Question: I'm trying my first steps in 'grid'. As an exercise, I would like to create a pairs plot (similar to 'pairs()') purely based on 'grid'. The function 'myplotGrob' below should create the grid object (grob; or gTree) and return the object.
I'm not sure
what's the best way to continue. Which units should one use? (tried '"null"', too)
Is 'frameGrob' meant to set up the layout? (this is what I understood from Paul Murrell's book) How do I have to choose/adjust the viewports such that I get the desired plot (so far, I only see a mess) Is the layout meant to be set up beforehand or is it better to just step-by-step "concatenate" additional panels to get the (4, 4) plot matrix?
'''
require(grid)
require(mvtnorm)
set.seed(271)
X <- rmvnorm(1000, mean=1:4, sigma=diag(4:1)) # goal: draw this in a pairs plot
## auxiliary function
panel <- function(x, y) pointsGrob(x=x, y=y, name="panel", gp=gpar(), vp=NULL)
## creates and returns a gTree (class)
myplotGrob <- function(X, name=NULL, gp=NULL, vp=NULL)
{
## x-axis grob
## y-axis grob
## ...
## set up layout
layout <- grid.layout(4, 4, # (4, 4) matrix
widths=rep(0.25, 4), heights=rep(0.25, 4),
default.units="npc")
## pushViewport(viewport(layout=layout)) # required???
all <- frameGrob(layout=layout) # produces a gTree without children
for(i in 1:4) {
for(j in 1:4) {
## group grobs together
gt <- gTree(X,
children=gList(panel(X[,i], X[,j])),
name=name, gp=gp, vp=vp, cl="myplotGrob")
all <- placeGrob(all, gt, row=i, col=j)
}
}
all
}
## draw the gTree
grid.myplot <- function(...) grid.draw(myplotGrob(...))
## call
grid.myplot(X)
'''
As it was asked for, here is the design/layout of the original problem I have in mind (the above would have only been a minimal/learning example). The units in cm were just for me (they should be 'relative' in the end). Of course, the number of panels may vary. I would like all parts to be grid , so that the function which creates the graphic will return an object (without printing/drawing). This way, each part can be modified afterwards. The graphic should display results from an array of dimension 5 (or less): one dimension is displayed in the row panels ['row.vars'], one in the column panels ['col.vars'], one on the x axis of each panel ['xvar'], and each panel can contain 2 different dimensions of the array (differing by color and line type) [I used 'd' and 'n' in the drawing]. If course, if the array is four-dimensional, then row 8 of the above design should be missing. I can construct the layout via grid, but the whole question is how to continue from there. That's what I wanted to express with my "minimal example" above.

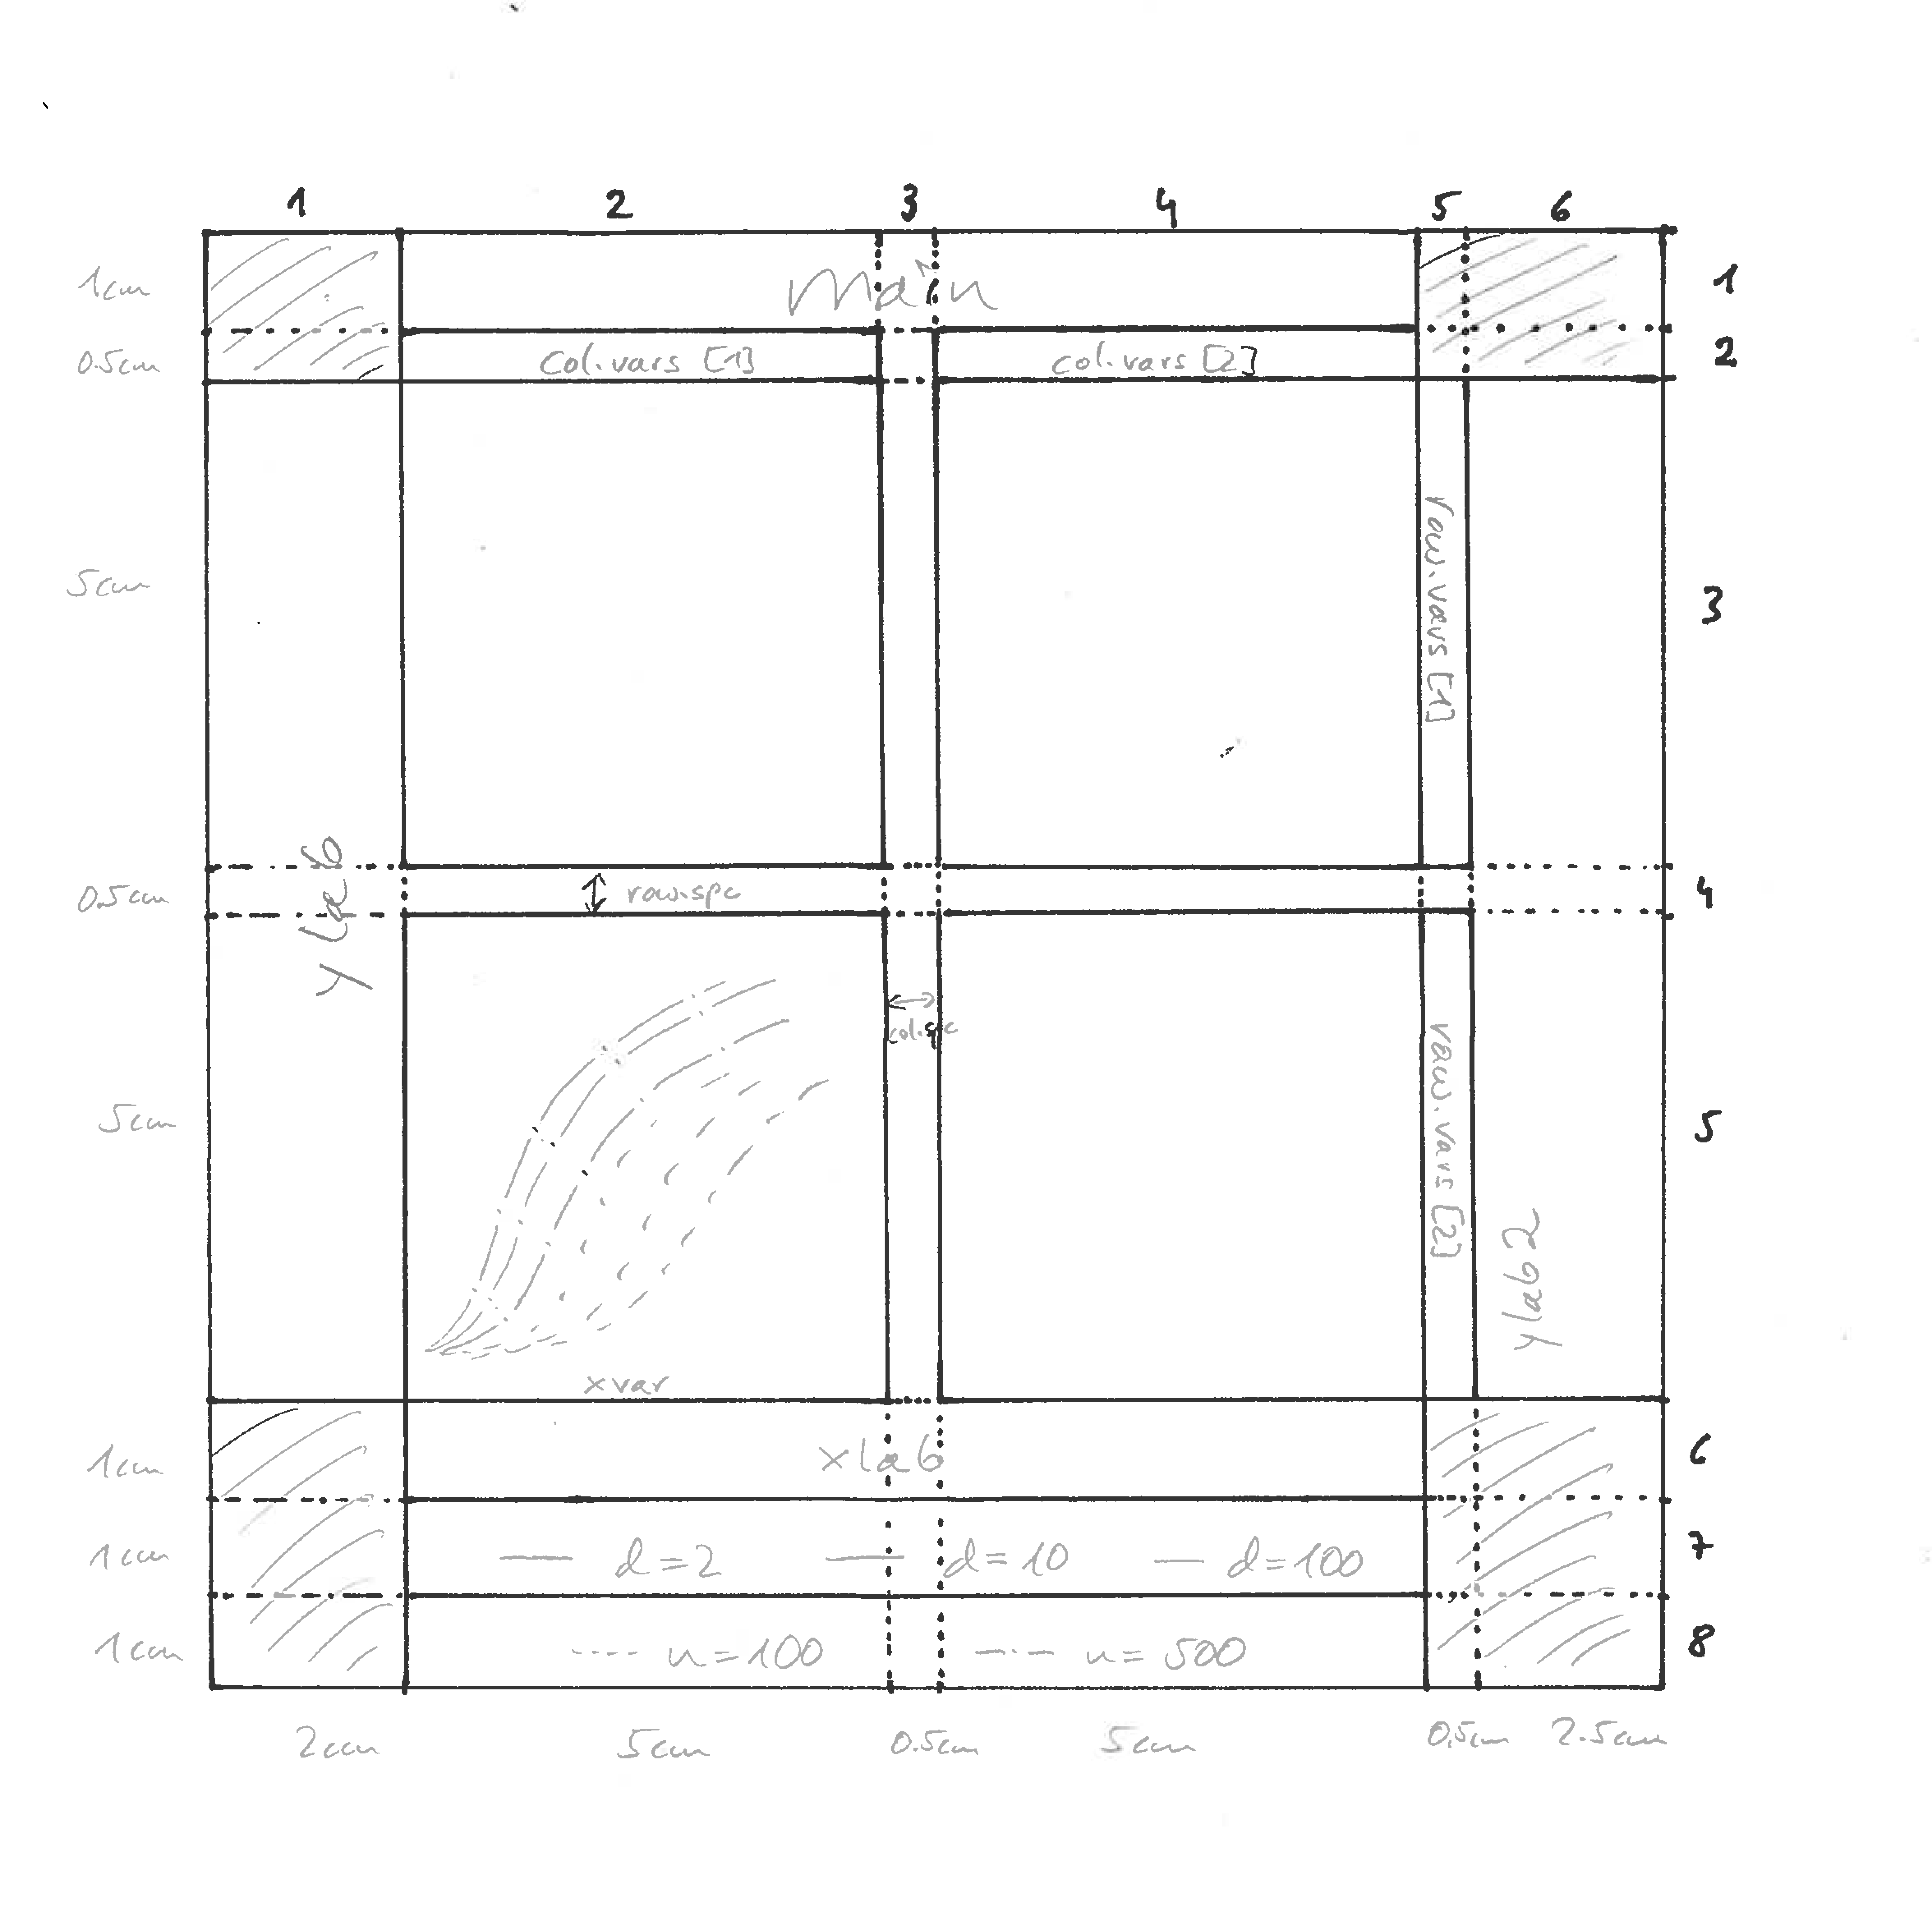
Answer: I think you can divide the task in two main parts, like the basic examples in 'grid.panel()' and 'grid.multipanel()'
1- build a function that will produce a single panel, returned as a gTree. You need to figure out all the parameters, i.e. limits, axes, colours, shapes, grid, coordinates, ... You might end up rewriting lattice panel functions and axes,
'''
grid.newpage()
grid::grid.panel(vp=viewport(width=0.8, height=0.8))
'''

2- assemble the panels in a layout. This is easier (and cleaner) with gtable,
'''
library(gtable)
grid.newpage()
lg <- replicate(16, grobTree(rectGrob(), pointsGrob()), simplify=FALSE)
gt <- gtable_matrix("pairs", grobs=matrix(lg, ncol=4),
widths=unit(rep(1, 4), "null"),
heights=unit(rep(1, 4), "null"))
gt <- gtable_add_col_space(gt, width=unit(0.5,"line"))
gt <- gtable_add_row_space(gt, height=unit(0.5,"line"))
gt <- gtable_add_padding(gt, padding=unit(1,"line"))
grid.draw(gt)
'''
If you want to build everything from scratch, here too you'll end up having to reinvent a good portion of gtable, I reckon.